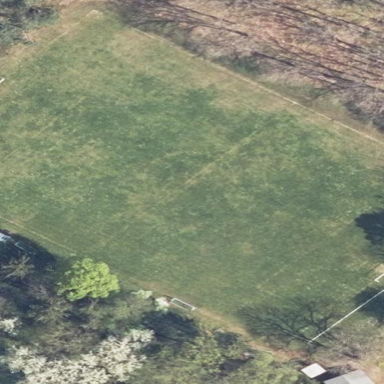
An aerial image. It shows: Soccer pitch for leisureland activities.